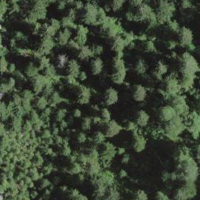
EUNIS habitat code: 43
Species observed at this site:
Vaccinium vitis-idaea